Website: lowes
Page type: order-returns
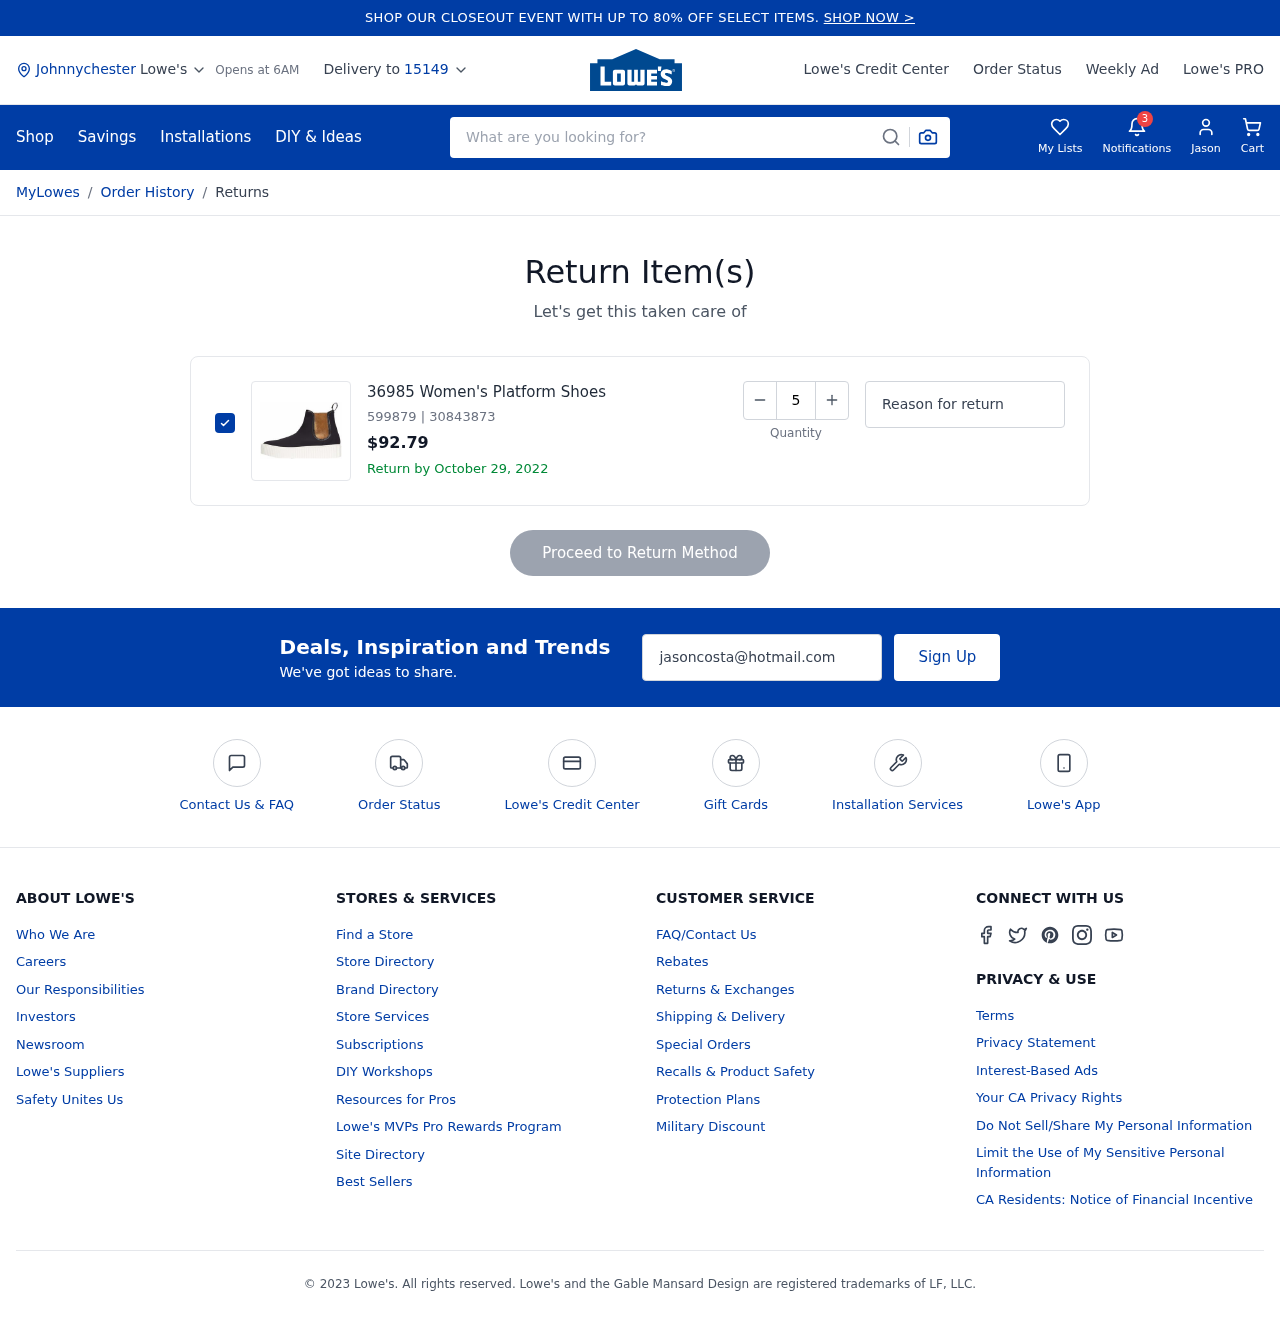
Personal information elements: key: PII_CITY
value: Johnnychester
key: PII_FIRSTNAME
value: Jason
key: PII_POSTCODE
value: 15149
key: PII_EMAIL
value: jasoncosta@hotmail.com
Product elements: key: PRODUCT1_NAME
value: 36985 Women's Platform Shoes
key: PRODUCT1_PRICE
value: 92.79
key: PRODUCT1_ITEM_NUMBER
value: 599879
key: PRODUCT1_MODEL_NUMBER
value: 30843873
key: PRODUCT1_QUANTITY
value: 5
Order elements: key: ORDER_RETURN_BY_DATE
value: October 29, 2022